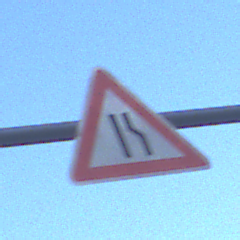
Verkehrszeichen: EinseitigVerengteFahrbahnRechts
Umgebung: Outdoor, Urban
Tageszeit: SunriseSunset
Wetter: PartlyCloudy
Licht: Natural
Jahreszeit: NotSpecified
Kontrast: LowContrast